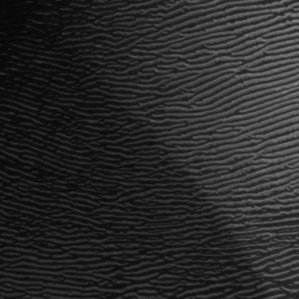
Label: frost